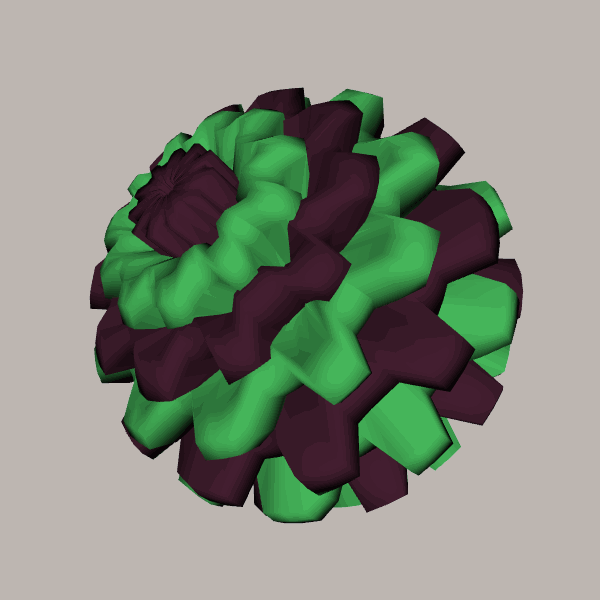
Background: light